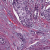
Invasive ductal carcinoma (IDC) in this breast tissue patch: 0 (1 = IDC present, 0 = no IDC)